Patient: sex F, age 56
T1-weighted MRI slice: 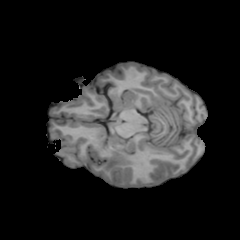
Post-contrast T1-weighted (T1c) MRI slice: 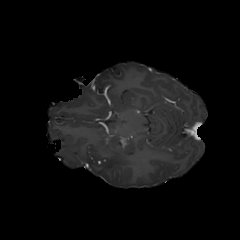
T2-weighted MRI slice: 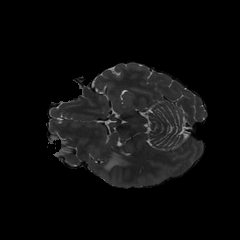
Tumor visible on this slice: yes
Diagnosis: Glioblastoma, IDH-wildtype
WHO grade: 4